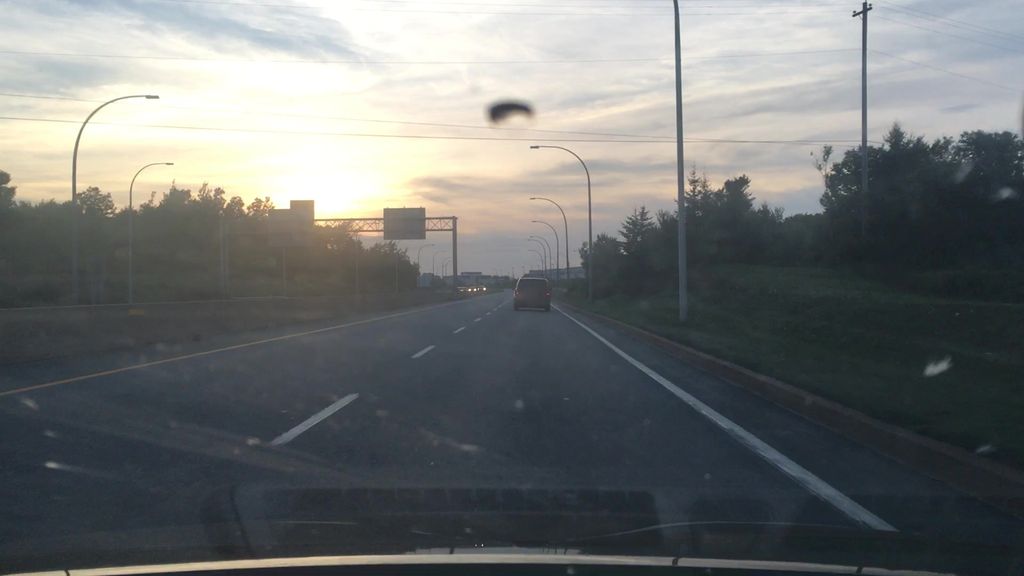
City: halifax